Interaction volume radius: 5 \u00c5
Interaction volume height: 10 \u00c5
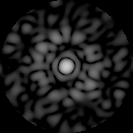
Disorder parameter: 0.8128